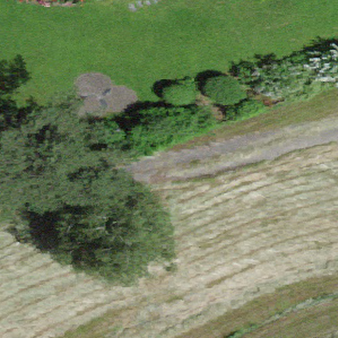
Label: other